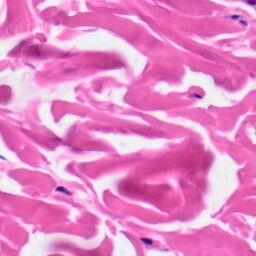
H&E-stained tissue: Skin